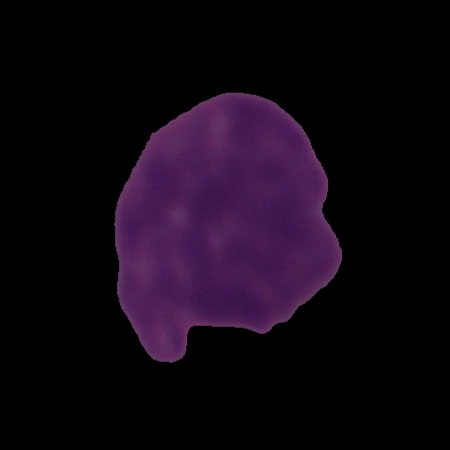
Label: cancer